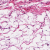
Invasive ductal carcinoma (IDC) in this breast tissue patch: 0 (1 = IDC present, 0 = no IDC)